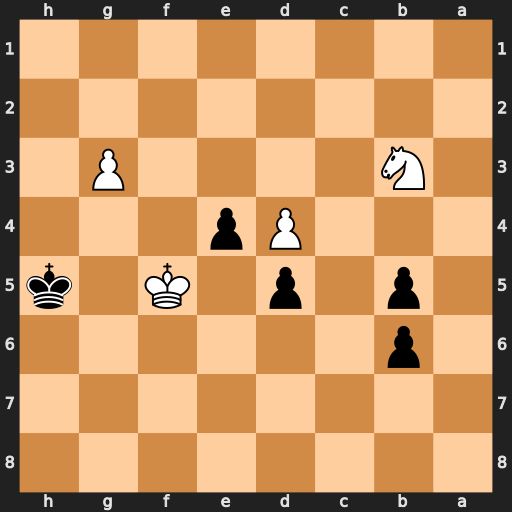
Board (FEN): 8/8/1p6/1p1p1K1k/3Pp3/1N4P1/8/8
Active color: b
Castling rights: -
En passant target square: -
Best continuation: e3 Nc1 b4 g4+ Kh6